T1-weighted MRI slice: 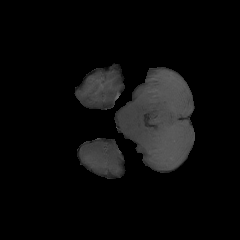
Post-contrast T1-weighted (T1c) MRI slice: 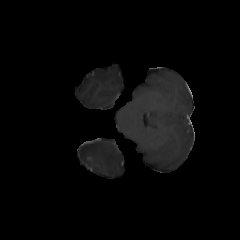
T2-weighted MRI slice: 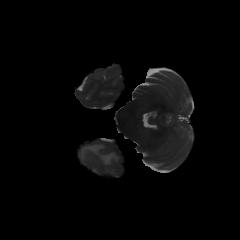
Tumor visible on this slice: yes